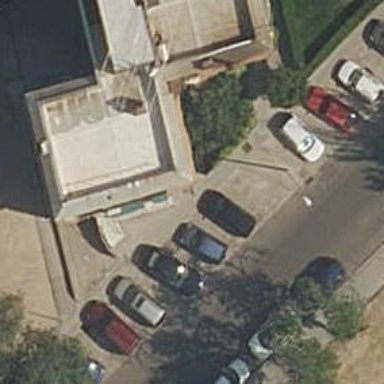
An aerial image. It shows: Café.